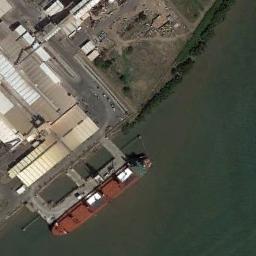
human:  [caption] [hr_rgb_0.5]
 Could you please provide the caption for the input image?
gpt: Many buildings are beside the ship .

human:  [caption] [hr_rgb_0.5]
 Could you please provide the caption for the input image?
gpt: An orange-red bulk carrier docked by the dock with many storage buildings .

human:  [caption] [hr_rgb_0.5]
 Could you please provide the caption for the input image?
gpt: The orange cargo ship is docked at the dock and some white makeshift houses are on the bank .

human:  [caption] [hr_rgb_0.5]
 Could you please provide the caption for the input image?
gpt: There is a ship in the green water .

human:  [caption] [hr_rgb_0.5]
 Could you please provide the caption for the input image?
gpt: The red ship is at the harbor with some buildings .